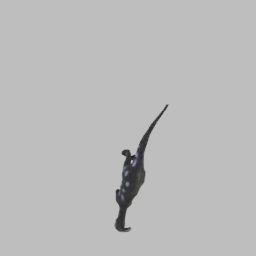
Label: animals